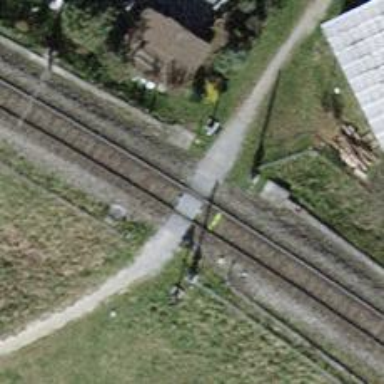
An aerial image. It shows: Railway crossing with barrier.